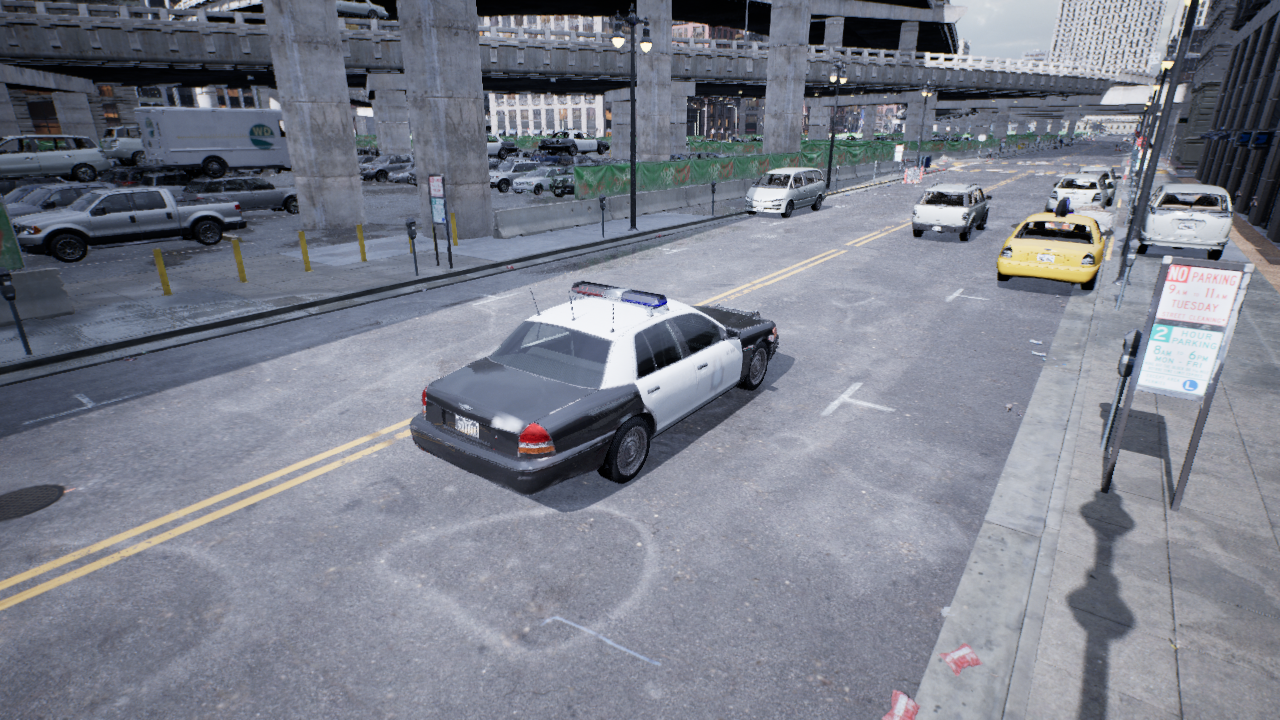
Venue: downtown
Lighting: overcast
Vehicle rig: sedan